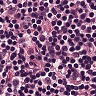
Metastatic tissue present: no